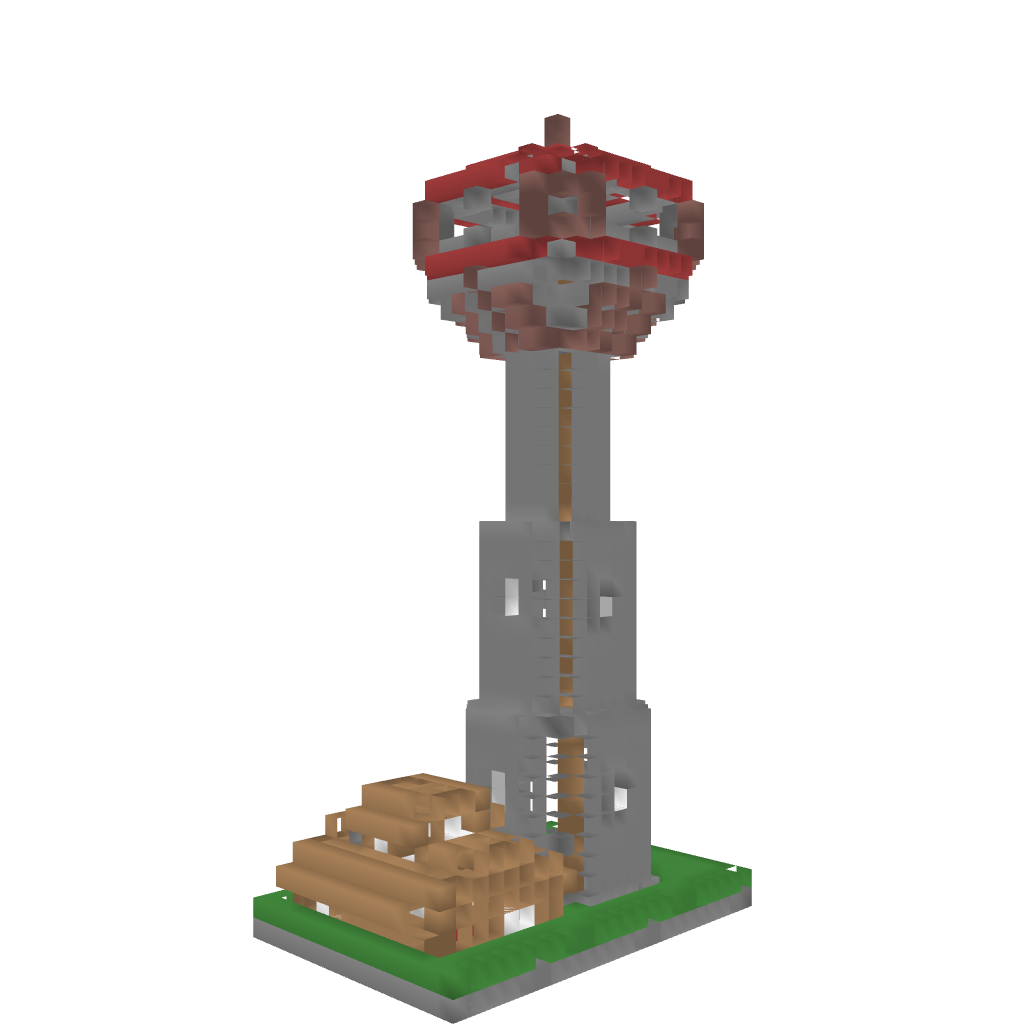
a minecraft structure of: Lighthouse With Keeper's Home bad low quality